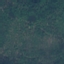
Land use / land cover: Forest